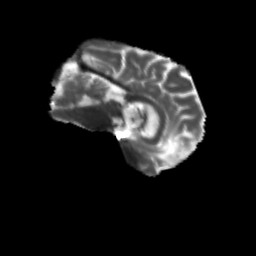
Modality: T2w
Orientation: sagittal
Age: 65
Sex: male
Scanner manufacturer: siemens
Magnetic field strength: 3 T
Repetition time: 4.71 s
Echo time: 0.0906 s